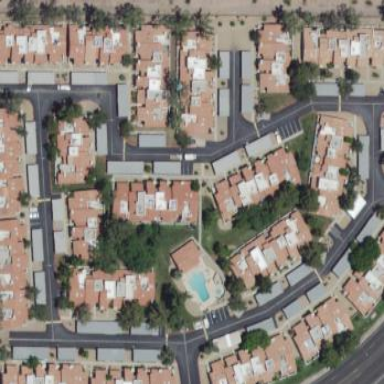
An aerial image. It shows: Residential area with townhomes.